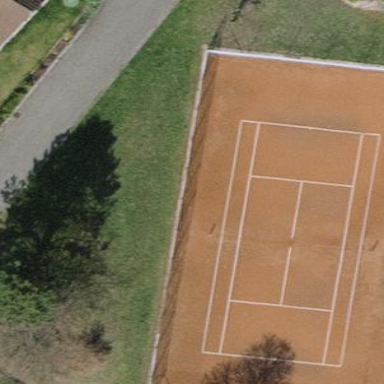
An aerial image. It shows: Tennis court on pitch designated for leisure land.